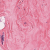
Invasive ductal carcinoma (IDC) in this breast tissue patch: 0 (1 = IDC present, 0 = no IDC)